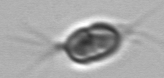
Label: Chrysochromulina